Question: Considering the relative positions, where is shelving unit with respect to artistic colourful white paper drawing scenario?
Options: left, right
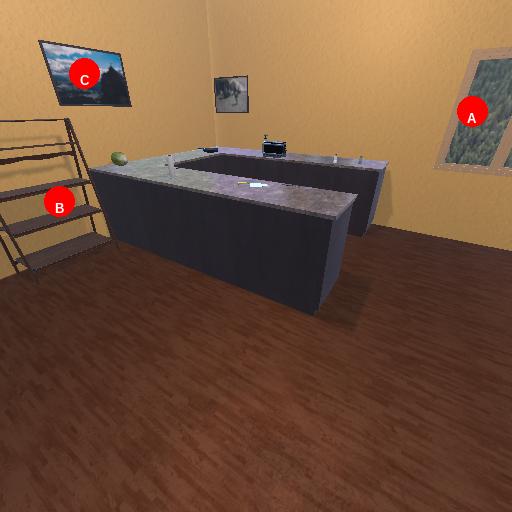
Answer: left